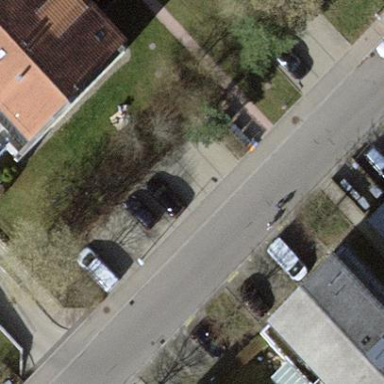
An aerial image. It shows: Street-side parking area.